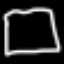
Label: square